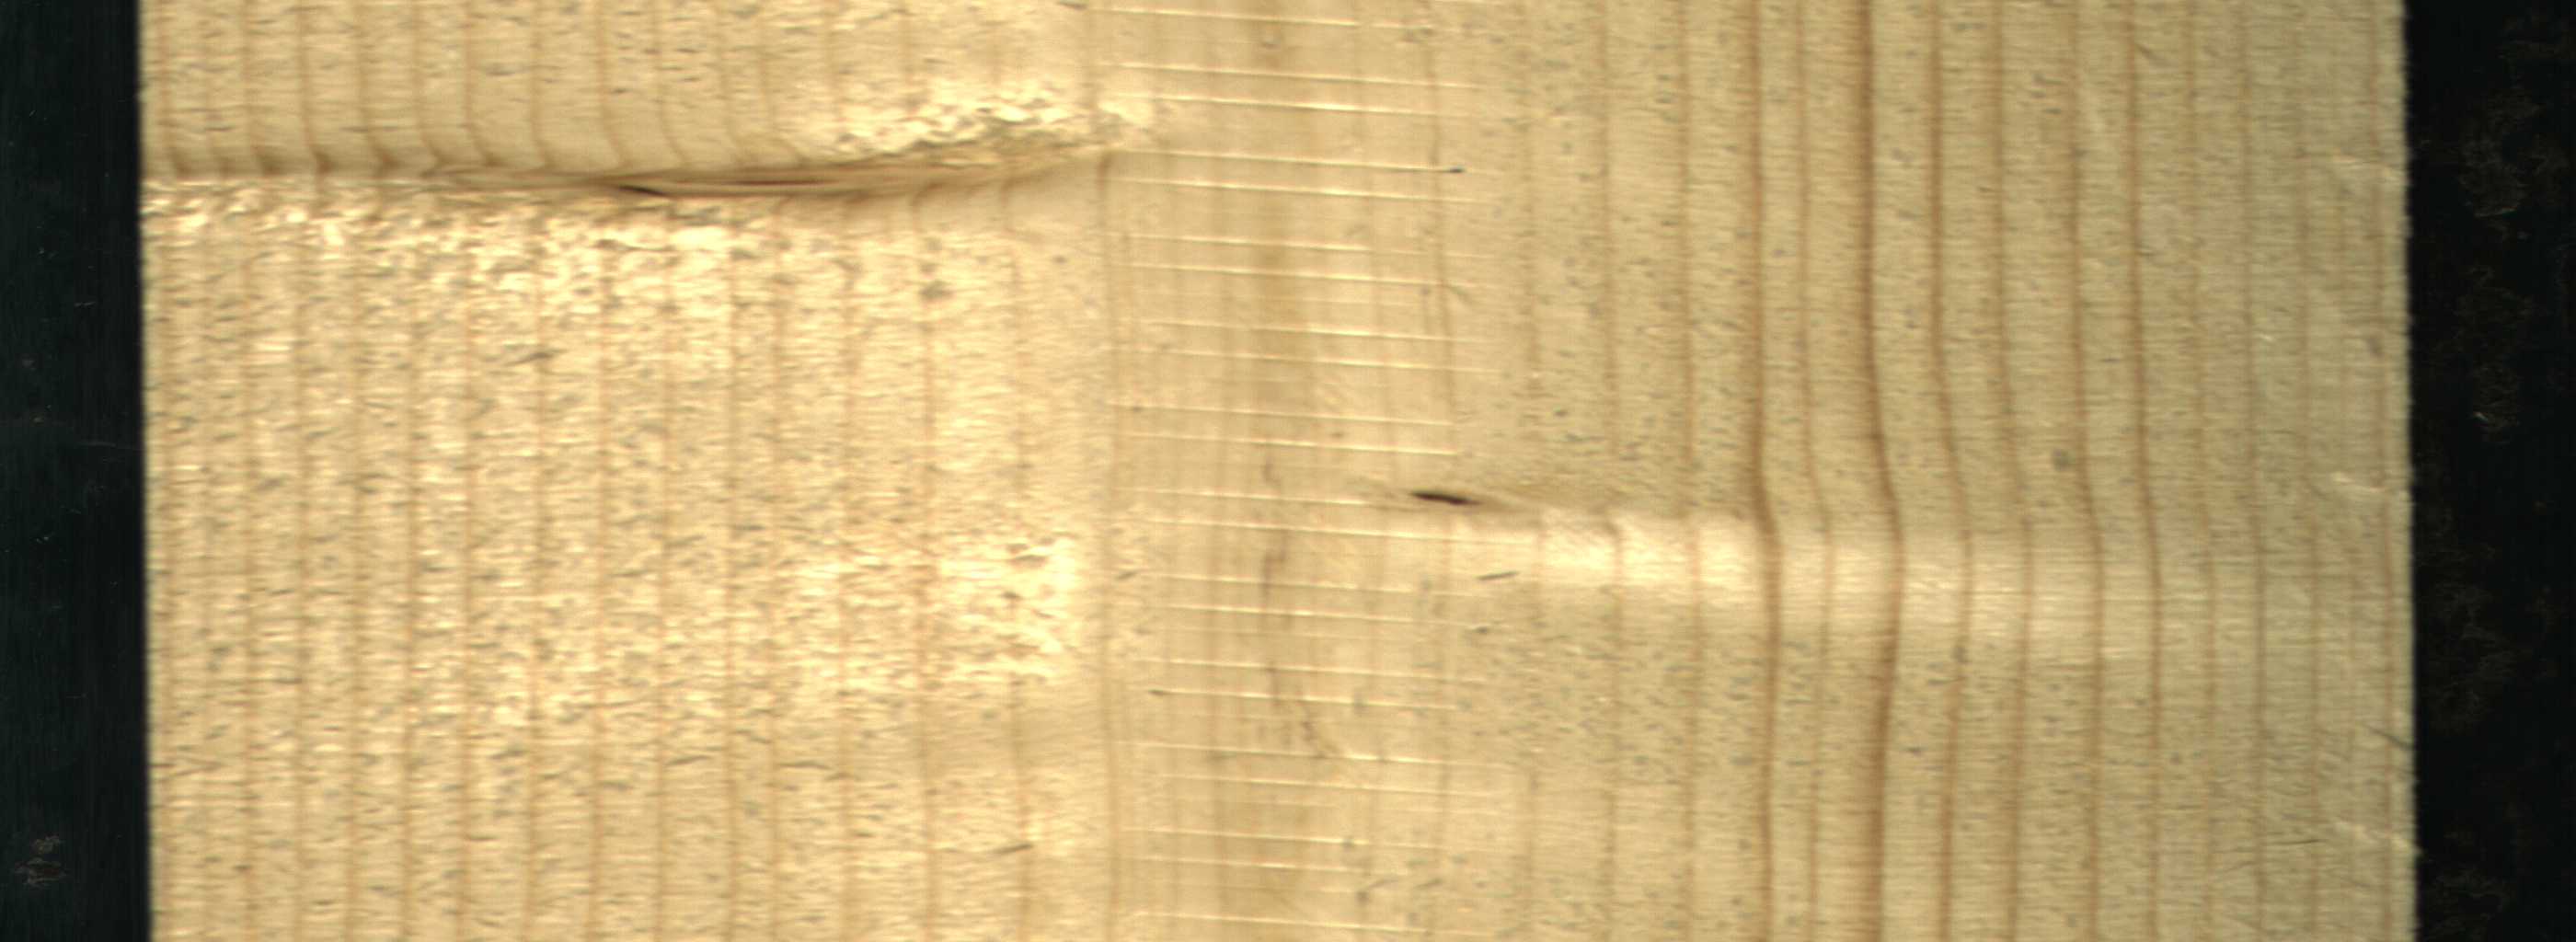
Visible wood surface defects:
Live_Knot
Live_Knot